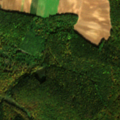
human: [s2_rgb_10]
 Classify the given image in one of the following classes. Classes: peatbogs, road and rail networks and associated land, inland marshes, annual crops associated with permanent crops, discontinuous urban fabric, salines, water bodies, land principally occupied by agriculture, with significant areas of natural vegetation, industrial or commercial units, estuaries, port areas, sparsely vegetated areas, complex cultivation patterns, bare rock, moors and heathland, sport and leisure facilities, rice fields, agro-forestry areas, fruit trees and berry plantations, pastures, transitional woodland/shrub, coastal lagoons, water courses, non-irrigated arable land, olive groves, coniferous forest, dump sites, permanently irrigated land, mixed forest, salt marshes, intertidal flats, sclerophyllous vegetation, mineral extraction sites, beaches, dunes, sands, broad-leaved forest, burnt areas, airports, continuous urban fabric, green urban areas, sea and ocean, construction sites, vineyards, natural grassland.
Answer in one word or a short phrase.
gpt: non-irrigated arable land, broad-leaved forest, mixed forest